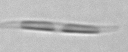
Label: pennate